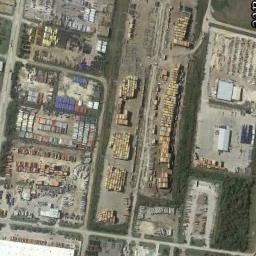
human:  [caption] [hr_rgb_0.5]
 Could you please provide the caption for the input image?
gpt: In an industrial area, There are factories and roads, Many parking lots, Open-air goods, And green belts .

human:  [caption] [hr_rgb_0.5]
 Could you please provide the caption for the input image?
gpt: There is a long building on the left of the industrial area .

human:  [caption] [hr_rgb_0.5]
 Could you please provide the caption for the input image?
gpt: The industrial area has lots of industrial equipment of different colors, Several workshops and some green belt .

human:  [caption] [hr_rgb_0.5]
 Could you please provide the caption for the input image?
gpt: There are many houses of different shapes and sizes in the industrial zone .

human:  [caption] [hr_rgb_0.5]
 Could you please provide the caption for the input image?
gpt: There are many yellow containers on the industrial area .